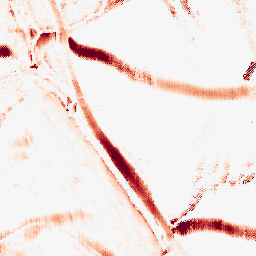
Category: morphological
Decomposition family: morphological_rect
Decomposition parameters: operation: opening
width: 10
height: 20
Upsampling method: regularized
Upsampling parameters: scale: 4
lambda_reg: 0.1
Upsampling scale: 4